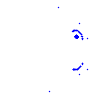
Particle: kaon